Aerial crown-view tile of a tropical tree (Barro Colorado Island, Panama), acquired 20250512:
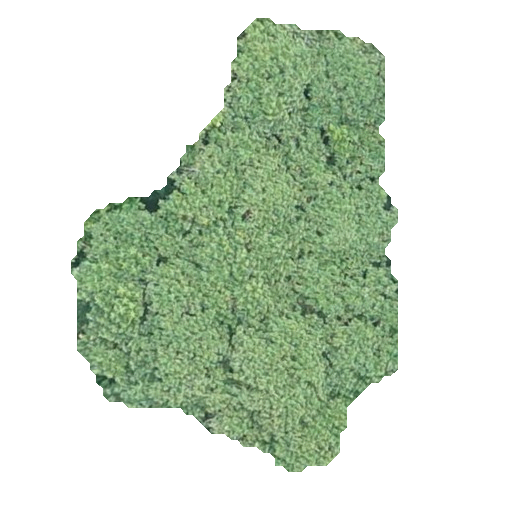
Species: Hieronyma alchorneoides
GBIF accepted scientific name: Hieronyma alchorneoides
Crown area: 144.049 m²